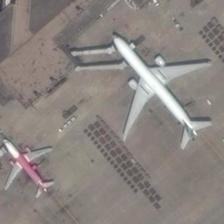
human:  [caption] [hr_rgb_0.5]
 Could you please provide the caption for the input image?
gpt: a white plane and a pink plane are parked on an airport .

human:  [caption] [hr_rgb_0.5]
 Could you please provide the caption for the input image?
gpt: two planes are parked in the airport .

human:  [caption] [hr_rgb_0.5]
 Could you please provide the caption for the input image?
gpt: a red and white small plane and a silver-white plane are parked at their gate .

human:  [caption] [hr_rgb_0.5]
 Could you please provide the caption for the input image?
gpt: a white plane and a pink plane are on an airport .

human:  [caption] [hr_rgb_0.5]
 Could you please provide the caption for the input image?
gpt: a white plane and a pink plane are parked on an airport .